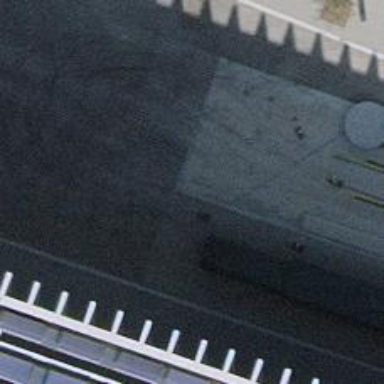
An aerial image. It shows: Pedestrian road with asphalt surface.